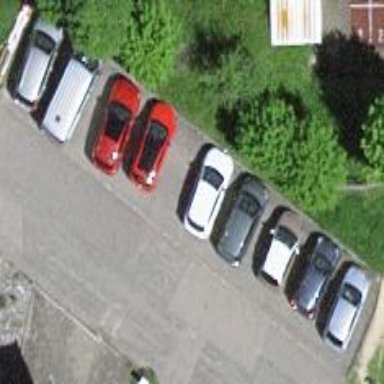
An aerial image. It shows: Street side parking area.